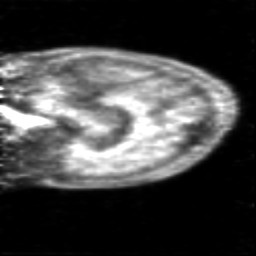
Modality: PET
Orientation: sagittal
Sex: female
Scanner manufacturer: siemens